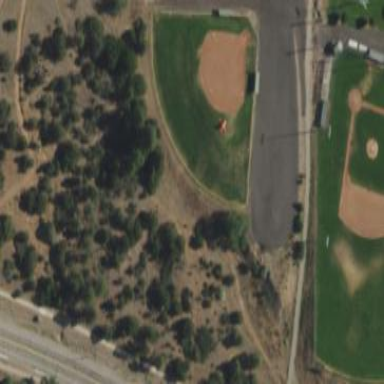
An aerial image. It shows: Baseball pitch for leisure land.